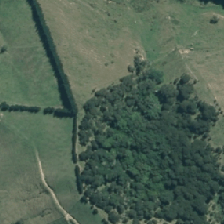
Land cover: manuka_kanuka